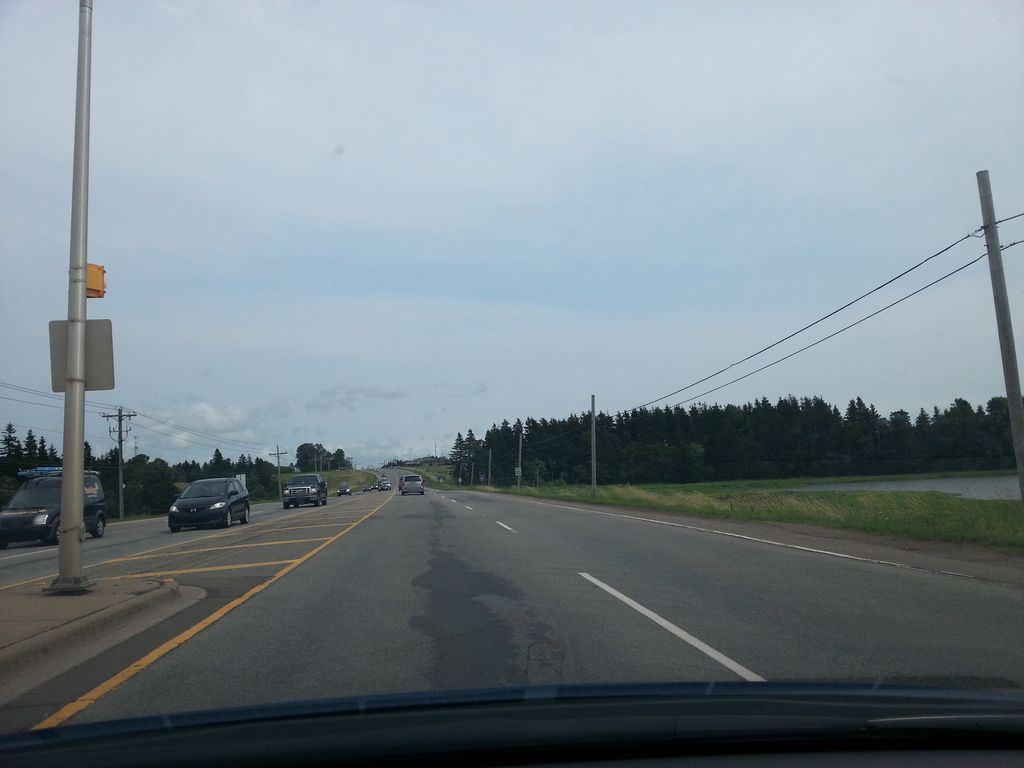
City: charlottetown